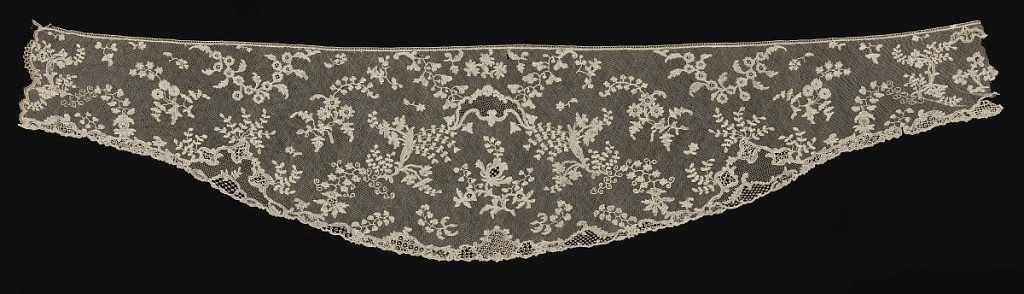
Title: Sleeve ruffle
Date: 18th century
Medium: linen Technique: needle lace with bobbin lace ground
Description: Sleeve ruffle in a pattern showing freely-placed floral sprays and cartouche.